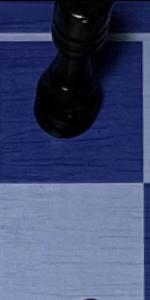
Label: Empty